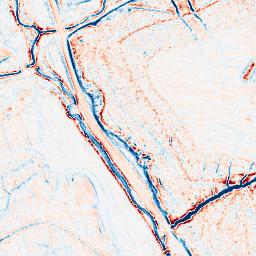
Category: edge_preserving
Decomposition family: anisotropic_diffusion
Decomposition parameters: iterations: 10
kappa: 100
gamma: 0.2
Upsampling method: quartic
Upsampling parameters: scale: 4
Upsampling scale: 4